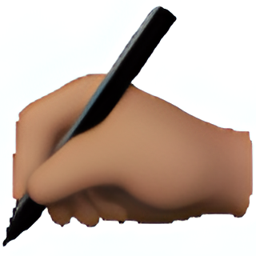
Name: writing hand
Emoji: ✍🏽
Group: People & Body
Sub-group: hand-prop